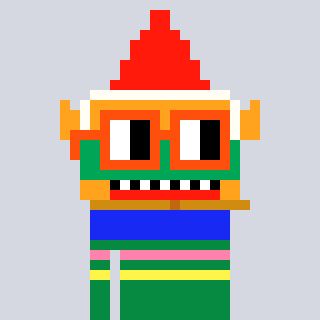
a pixel art character with square orange glasses, a gnome-shaped head and a green-colored body on a cool background